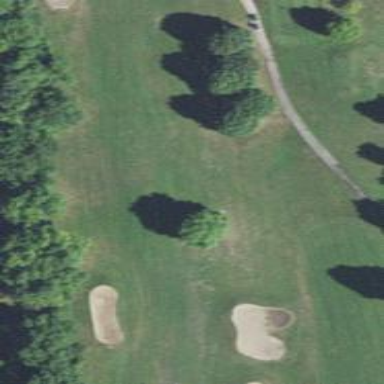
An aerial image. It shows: Well-maintained grassy golf fairway for the sport of golf.